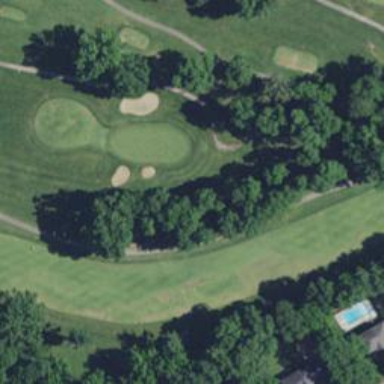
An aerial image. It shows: View of golf hole.